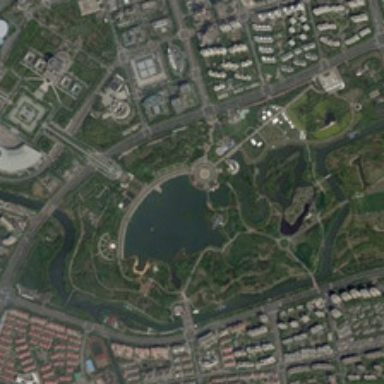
Many buildings are around a park with green trees and a pond .